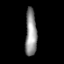
Tissue: prostate
Cell type: T cells
Senescence score: 0.3599
Nuclear area (px): 528
Mean DAPI intensity: 144.833